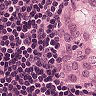
Metastatic tissue present: yes